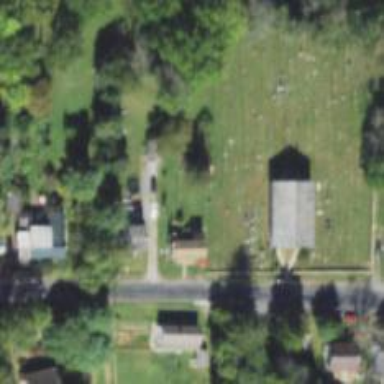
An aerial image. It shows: Cemetery.